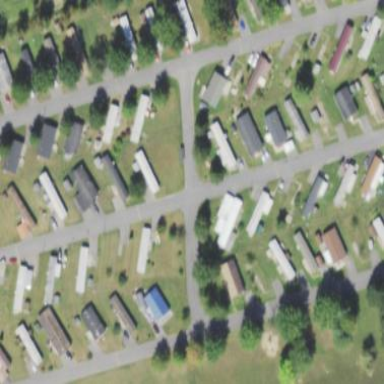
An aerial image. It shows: Residential area known as trailer park.